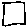
Label: square